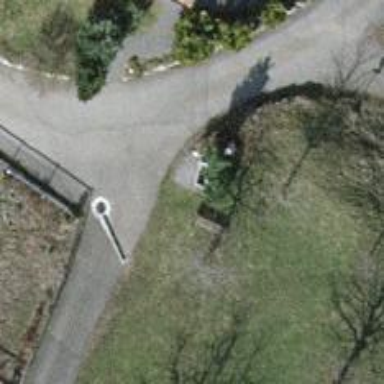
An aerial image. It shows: Guidepost providing information.